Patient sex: M
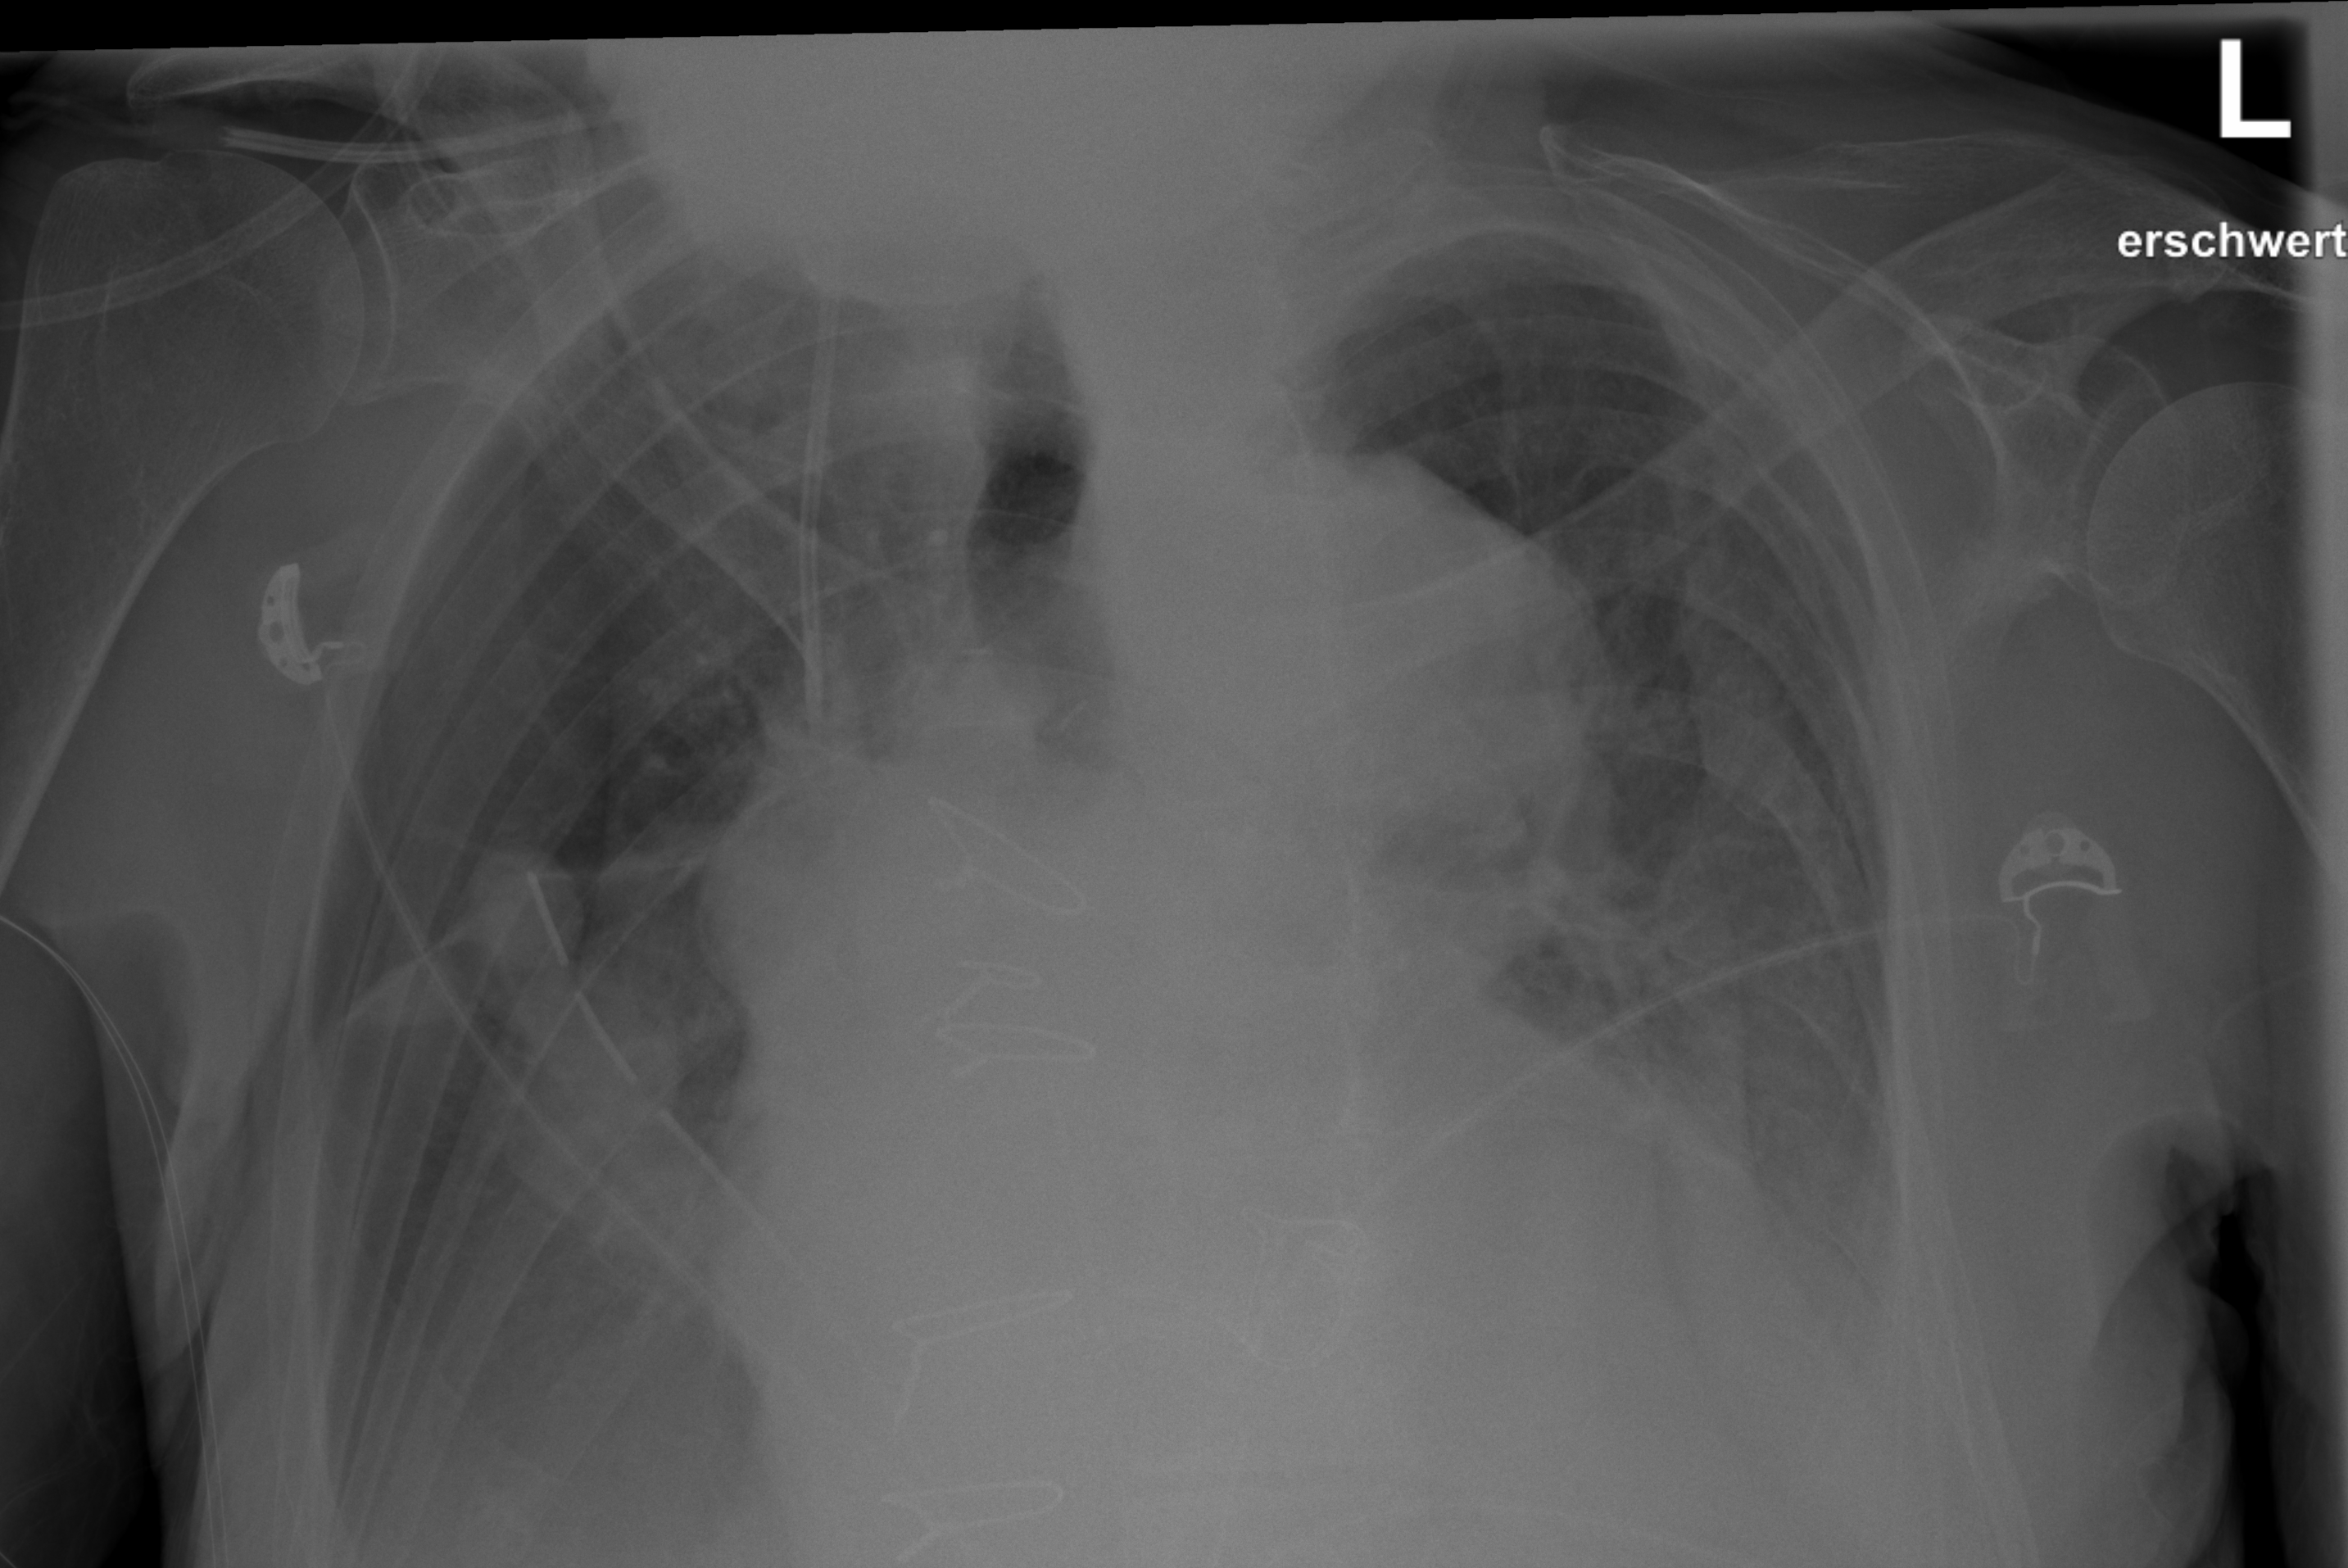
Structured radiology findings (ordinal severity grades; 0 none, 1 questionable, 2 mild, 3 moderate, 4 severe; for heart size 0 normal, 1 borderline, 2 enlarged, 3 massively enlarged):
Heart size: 2
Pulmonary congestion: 2
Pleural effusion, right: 2
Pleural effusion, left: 2
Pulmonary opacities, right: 0
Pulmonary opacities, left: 0
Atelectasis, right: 0
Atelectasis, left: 2